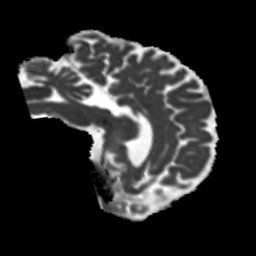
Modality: MD
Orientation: sagittal
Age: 70
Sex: male
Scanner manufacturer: siemens
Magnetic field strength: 3 T
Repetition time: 5.25 s
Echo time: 0.08 s